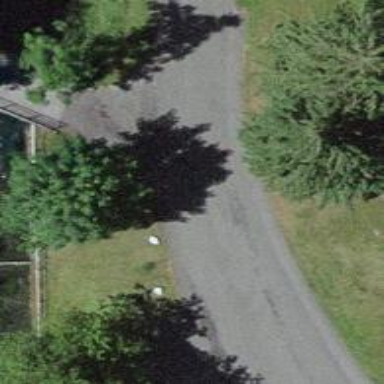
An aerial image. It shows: Path over bridge with asphalt surface.